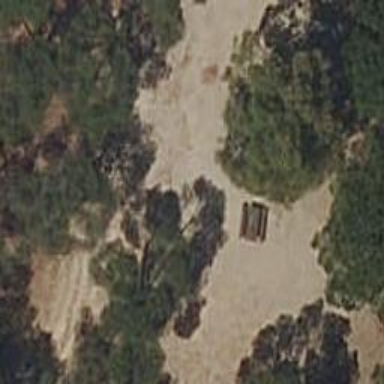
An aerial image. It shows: Picnic table located in leisure land area.